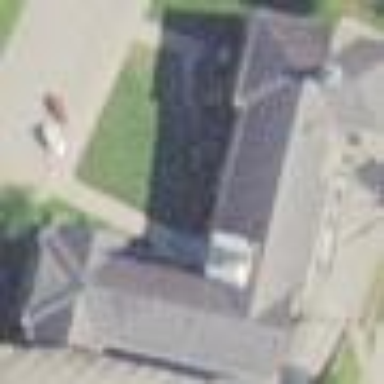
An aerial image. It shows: Building serving as place of worship.